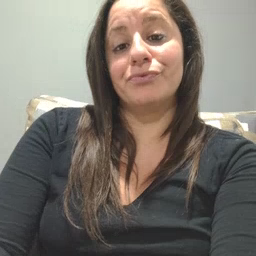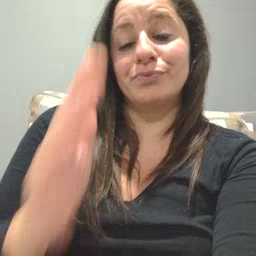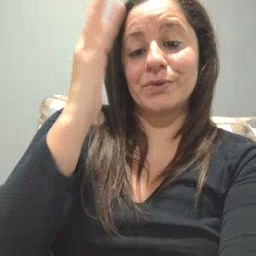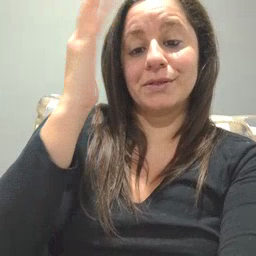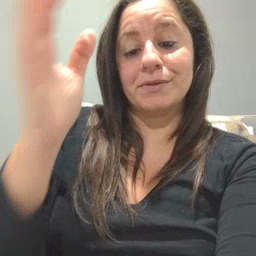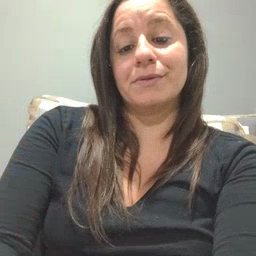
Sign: tree